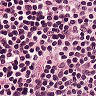
Metastatic tissue present: no